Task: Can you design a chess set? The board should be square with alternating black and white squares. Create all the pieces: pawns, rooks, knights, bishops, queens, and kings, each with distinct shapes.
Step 2595:
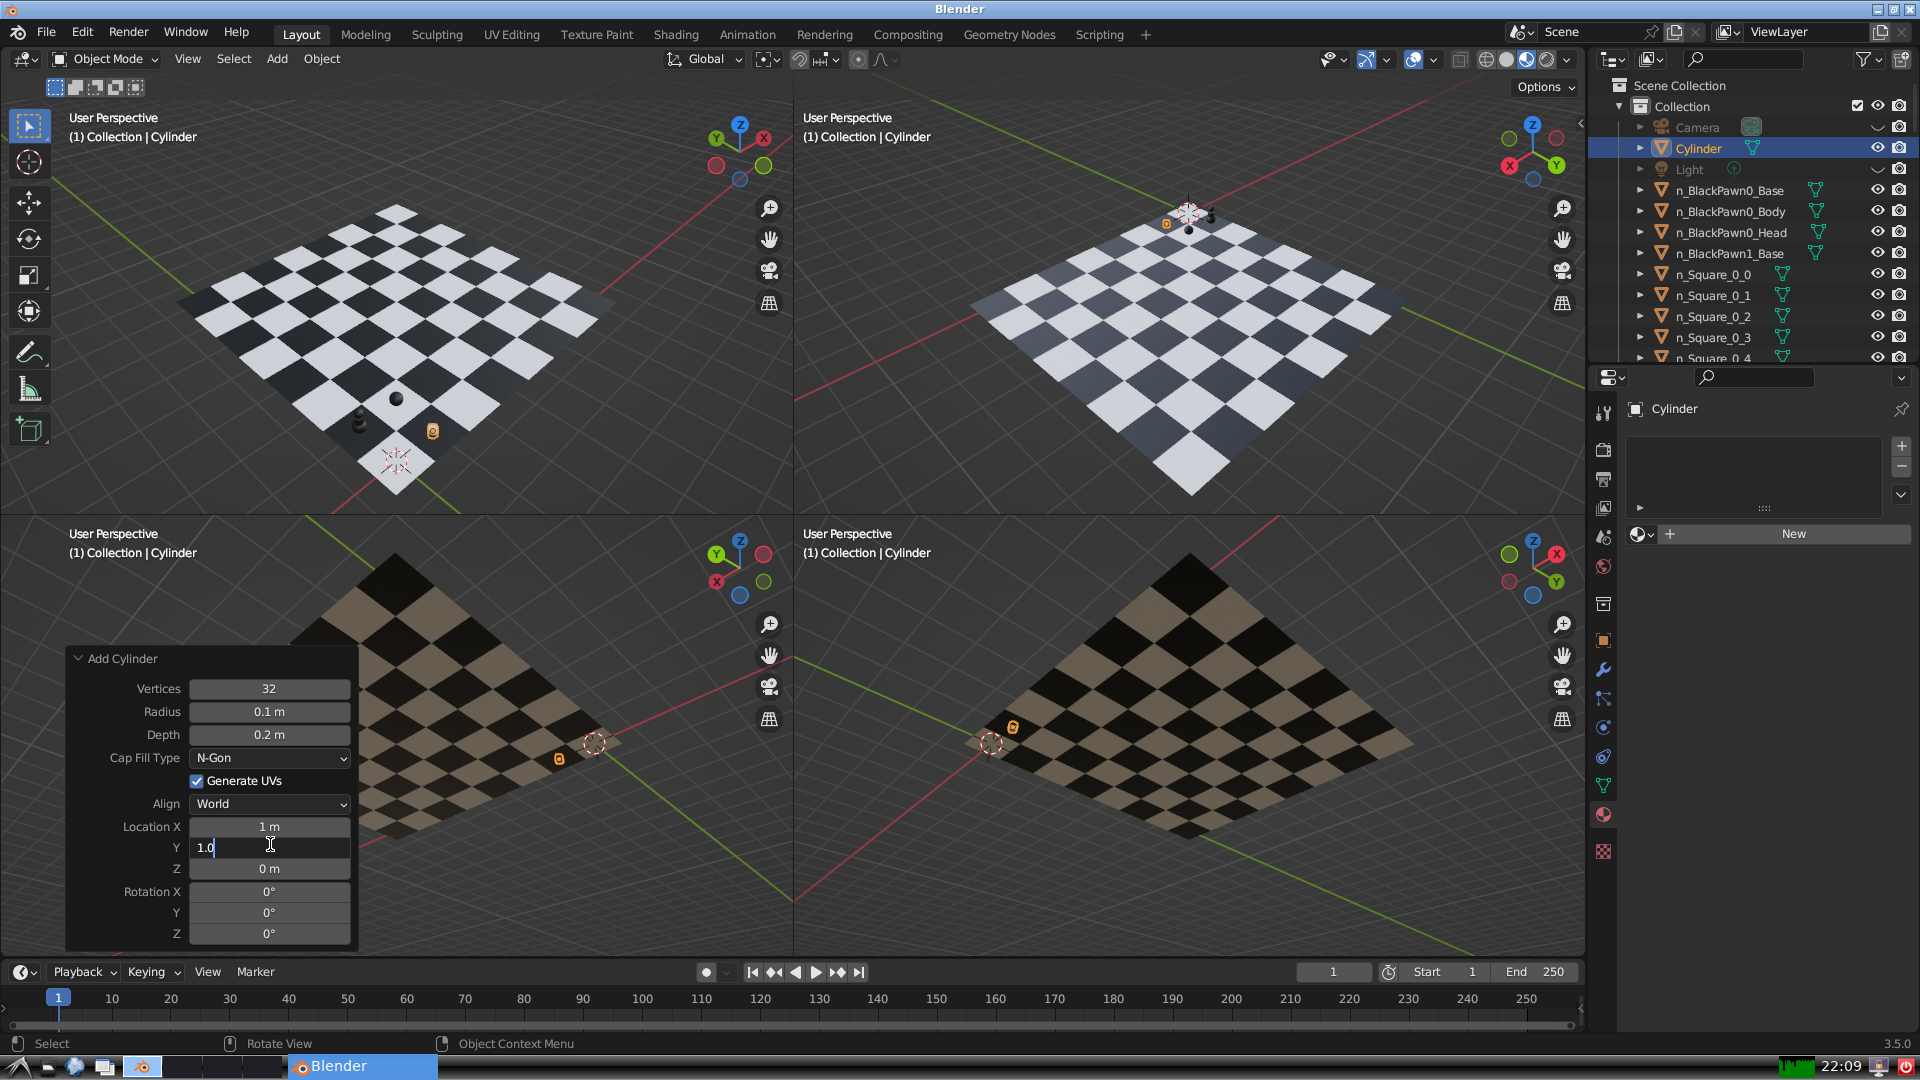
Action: {"key_press": ['Return']}